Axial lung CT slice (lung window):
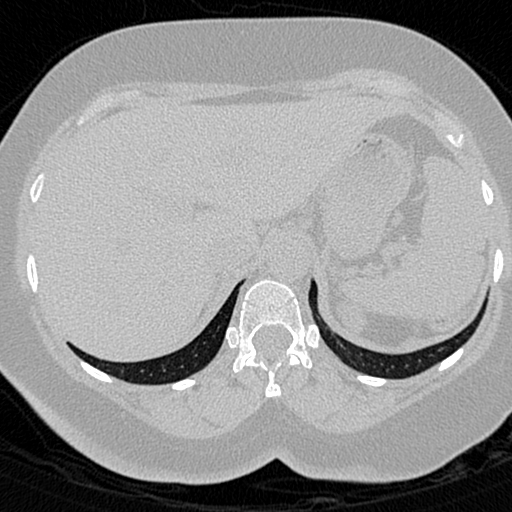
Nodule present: no